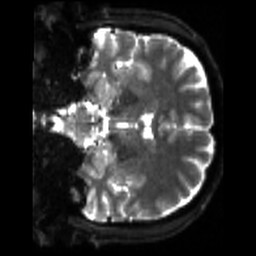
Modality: sbref
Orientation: coronal
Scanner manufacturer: siemens
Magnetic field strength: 3 T
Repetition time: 4 s
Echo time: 0.0594 s